Field crop: maize
Growth stage: 2
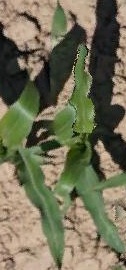
Species: maize